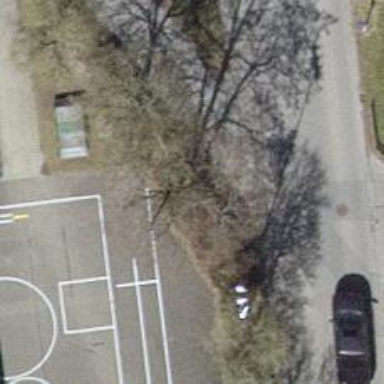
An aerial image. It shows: Urban tree adds touch of nature to the surroundings.